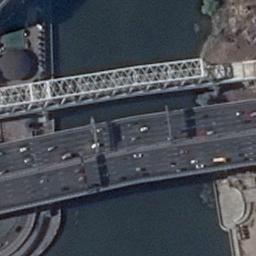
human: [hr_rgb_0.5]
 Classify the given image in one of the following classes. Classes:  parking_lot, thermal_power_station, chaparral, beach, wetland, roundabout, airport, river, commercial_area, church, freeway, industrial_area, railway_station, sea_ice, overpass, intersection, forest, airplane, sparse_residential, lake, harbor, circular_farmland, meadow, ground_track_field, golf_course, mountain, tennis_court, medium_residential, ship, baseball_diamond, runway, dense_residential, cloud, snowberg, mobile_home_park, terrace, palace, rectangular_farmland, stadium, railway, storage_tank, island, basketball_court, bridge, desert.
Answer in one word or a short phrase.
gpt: bridge